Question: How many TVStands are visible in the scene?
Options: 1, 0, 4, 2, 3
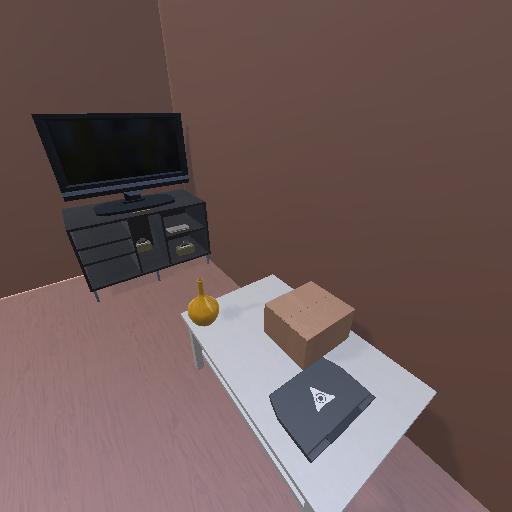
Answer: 1